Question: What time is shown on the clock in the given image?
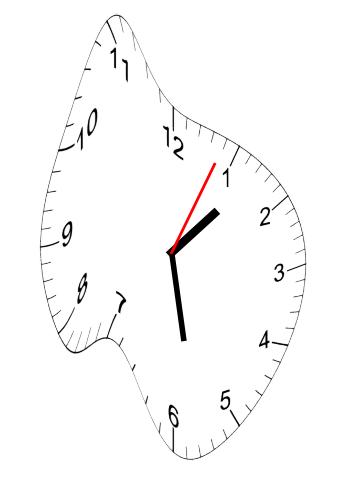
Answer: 01:28:04